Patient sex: F
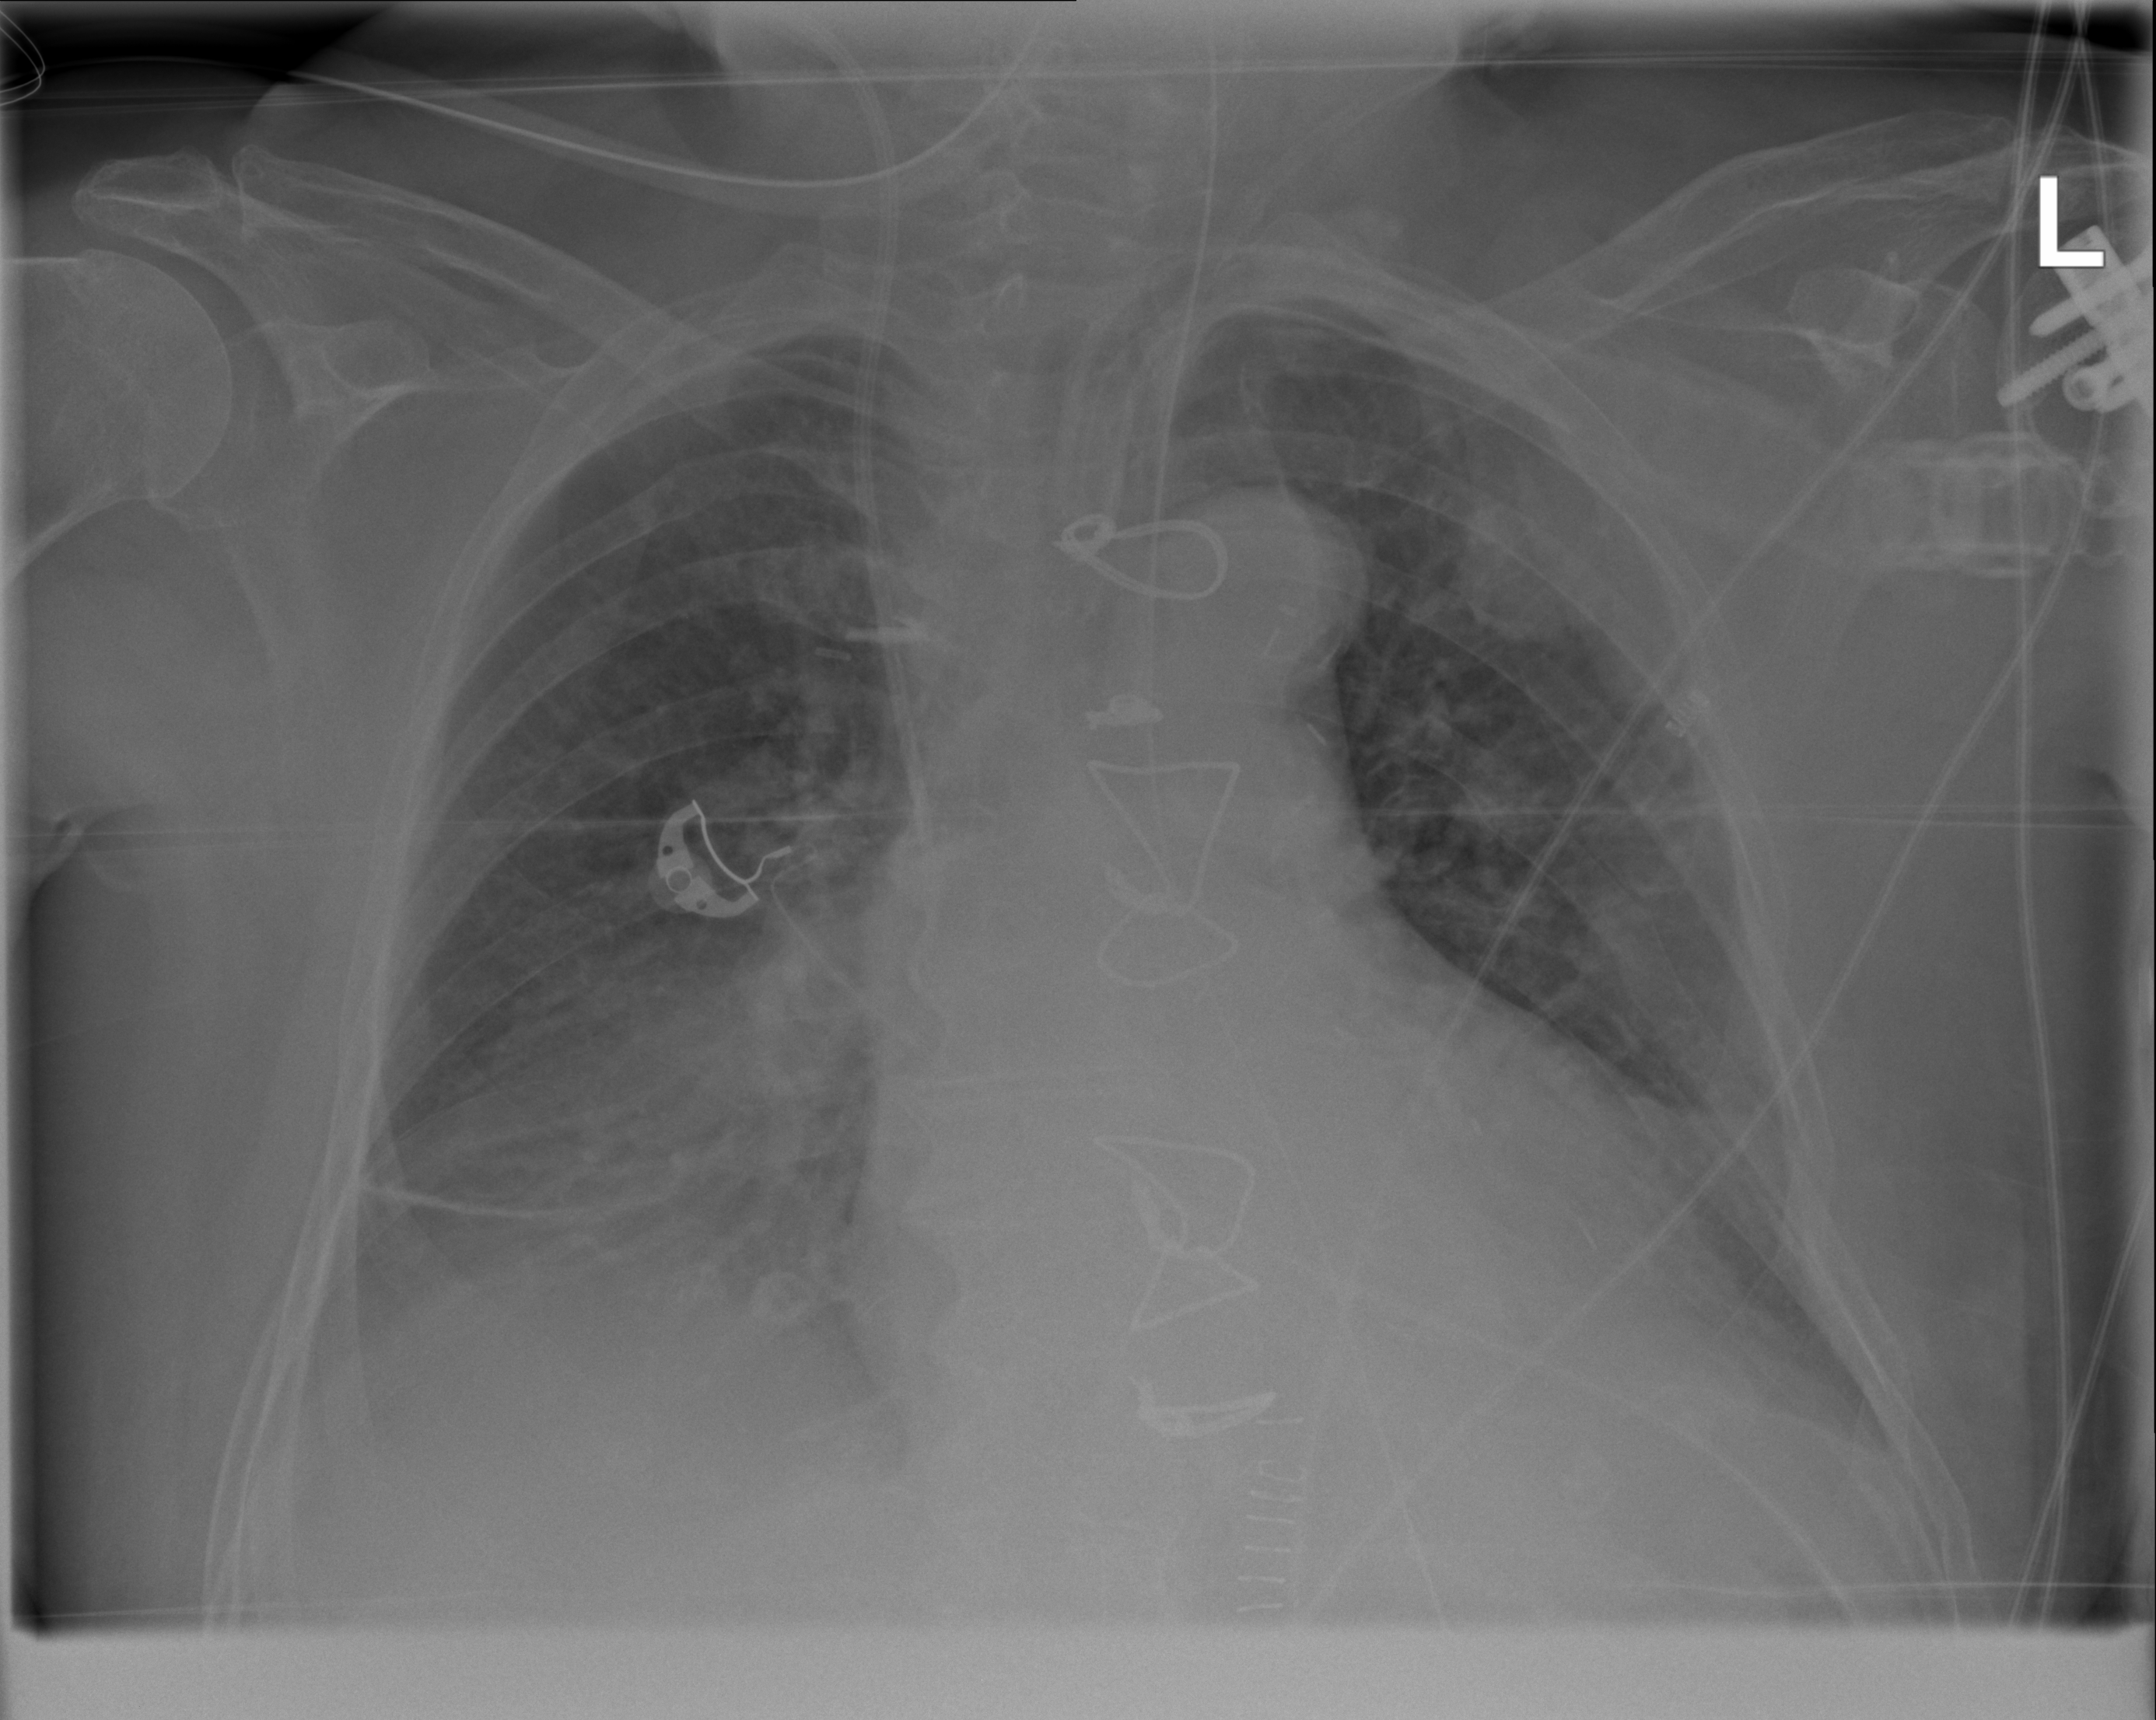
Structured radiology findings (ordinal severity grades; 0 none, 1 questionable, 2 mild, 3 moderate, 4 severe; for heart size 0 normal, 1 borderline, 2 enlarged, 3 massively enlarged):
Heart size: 2
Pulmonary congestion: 2
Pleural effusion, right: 2
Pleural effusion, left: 2
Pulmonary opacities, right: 2
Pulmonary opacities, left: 2
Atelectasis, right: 2
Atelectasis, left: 2